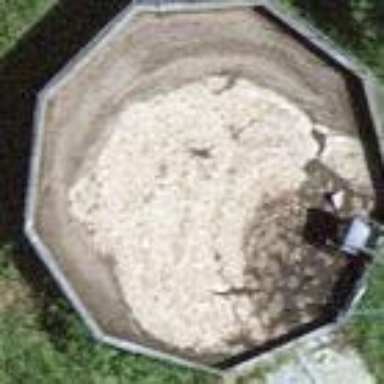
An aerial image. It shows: Storage tank that is man-made.